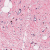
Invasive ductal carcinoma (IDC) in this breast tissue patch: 0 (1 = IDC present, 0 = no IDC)